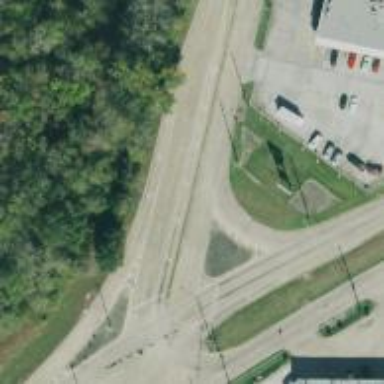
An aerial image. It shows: Secondary link road.